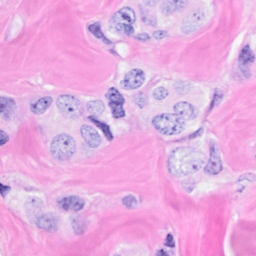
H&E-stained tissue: Breast